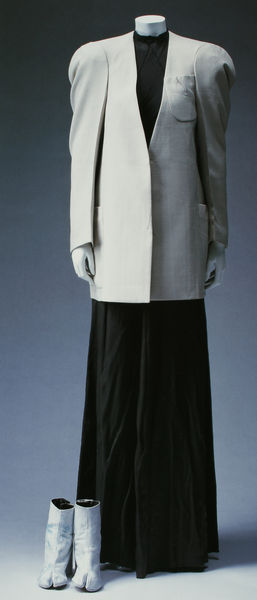
Titel: Jacke
Künstler: Martin Margiela
Standort: Kyoto (Japan)
Institution: Kyoto Costume Institute
Schlagwörter: blau, schatten, weiß, grau, handschuhe, kleid, licht, schwarz, mode, rock, anzug, jacke, figur, kostüm, japan, modell, kostum, schuhe, japanisch, jackett, sakko, foto, stiefel, tracht, blazer, stifel, tokyo, köstüm, siefeletten, st laurent, zehenschuhe